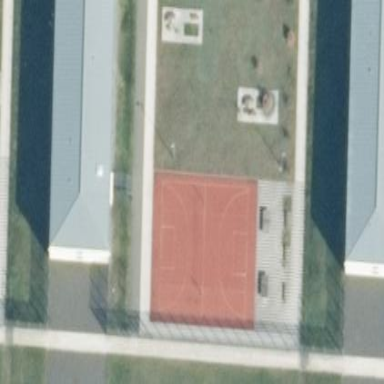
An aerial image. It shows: Pitch for leisure activities.